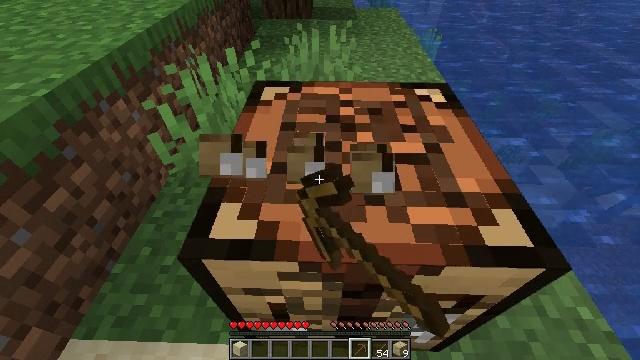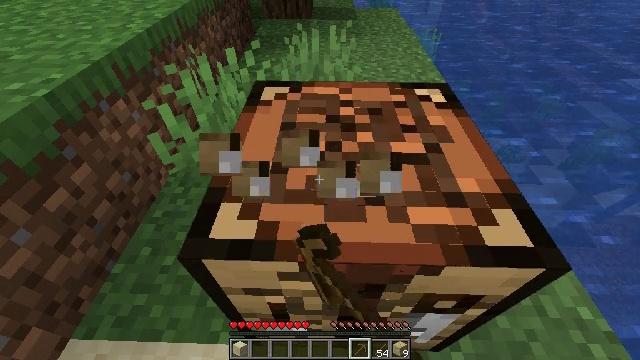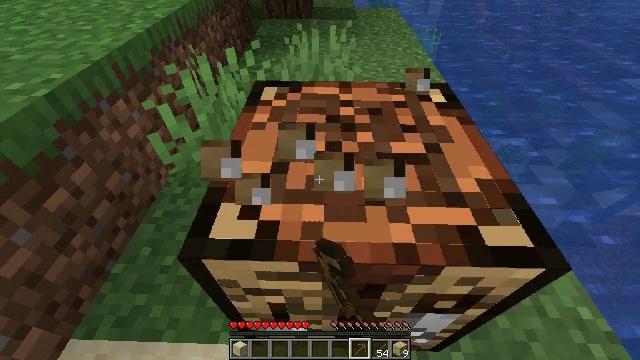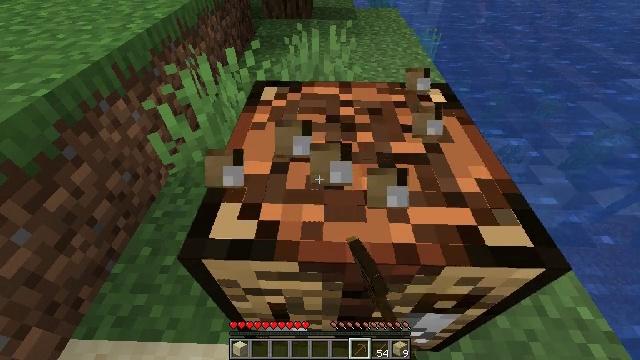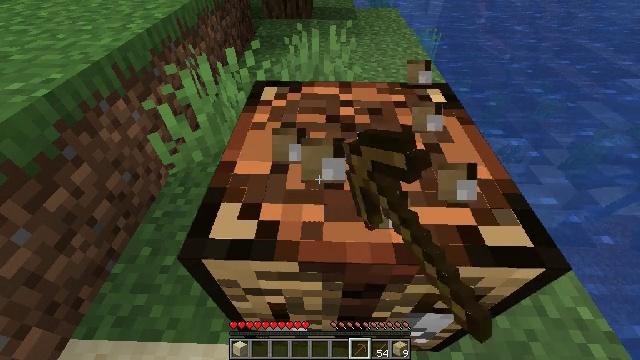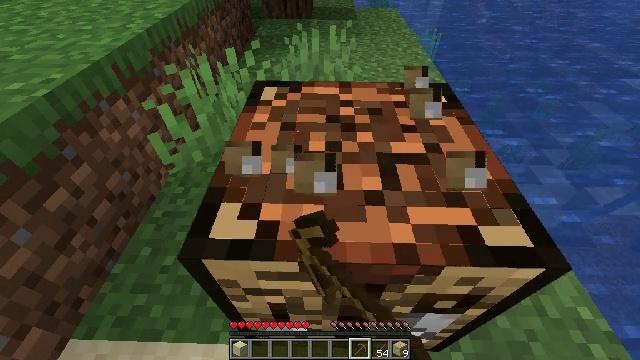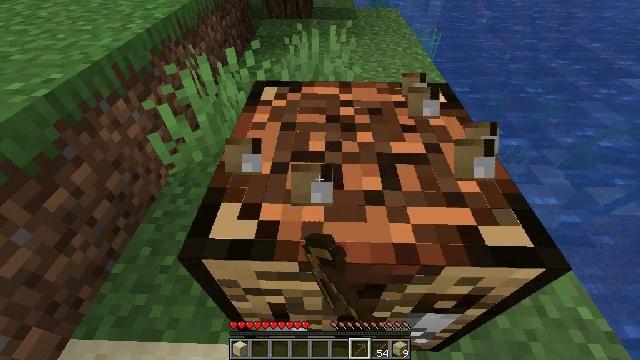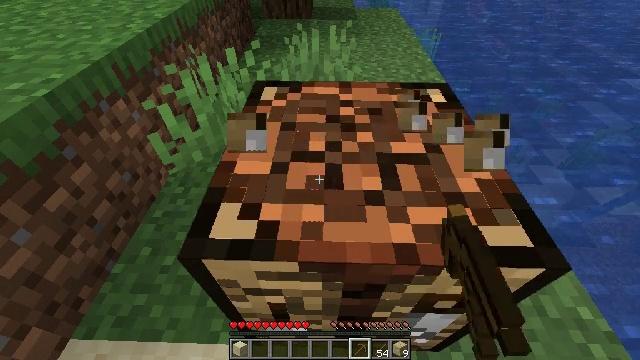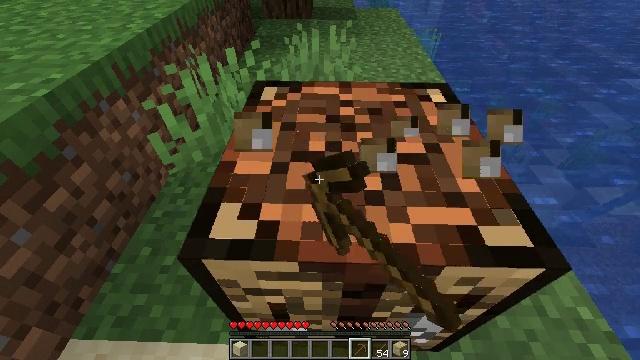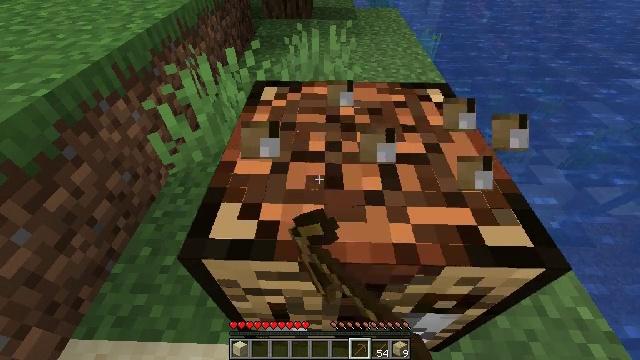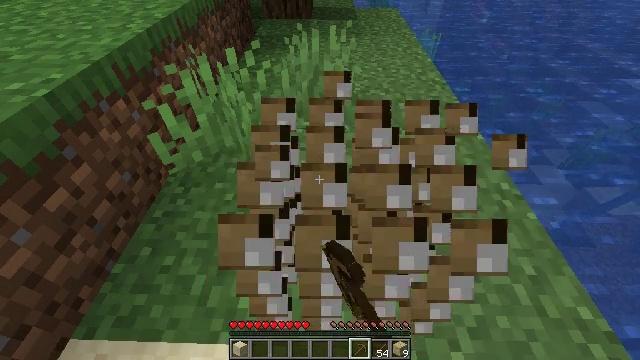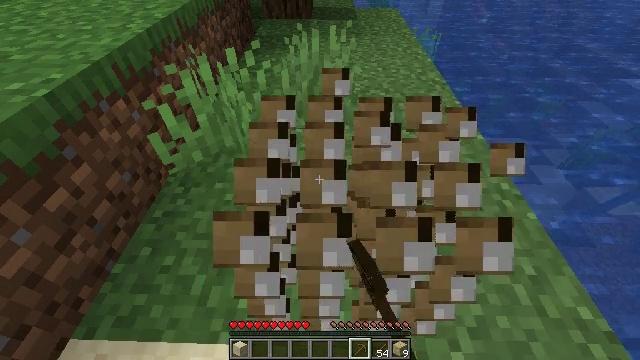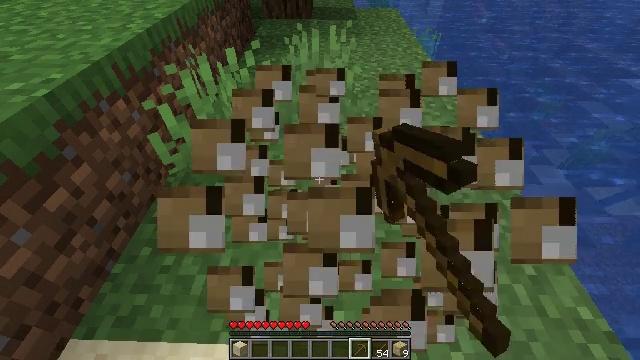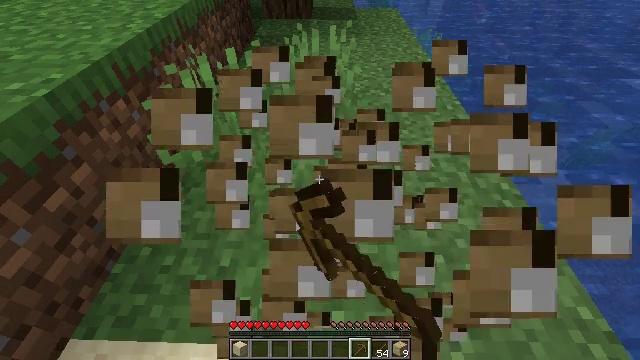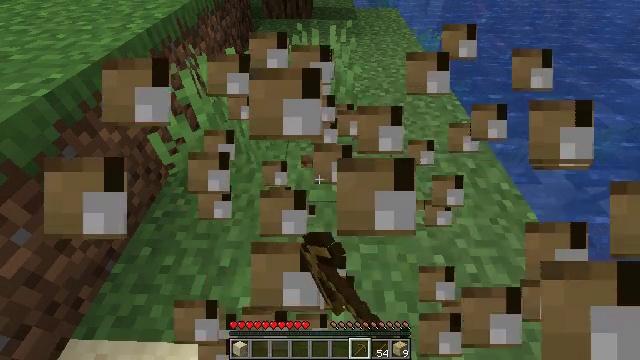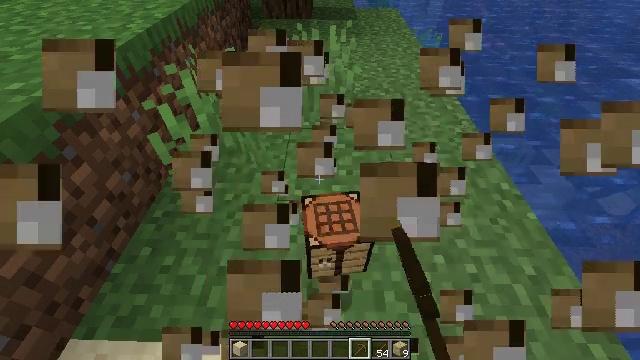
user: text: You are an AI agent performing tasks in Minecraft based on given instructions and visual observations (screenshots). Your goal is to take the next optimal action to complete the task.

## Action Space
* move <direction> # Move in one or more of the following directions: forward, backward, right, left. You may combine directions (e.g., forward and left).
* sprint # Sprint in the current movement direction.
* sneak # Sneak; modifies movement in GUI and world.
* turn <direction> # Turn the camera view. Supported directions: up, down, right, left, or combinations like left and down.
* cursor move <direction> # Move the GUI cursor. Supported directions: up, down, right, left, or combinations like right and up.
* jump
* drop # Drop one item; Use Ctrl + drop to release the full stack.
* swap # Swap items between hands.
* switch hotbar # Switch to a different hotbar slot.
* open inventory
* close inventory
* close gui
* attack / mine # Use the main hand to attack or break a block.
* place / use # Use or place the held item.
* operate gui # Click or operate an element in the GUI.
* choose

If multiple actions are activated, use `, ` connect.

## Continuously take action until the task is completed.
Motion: motion action
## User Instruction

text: Get the crafting table into the inventory.
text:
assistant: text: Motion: attack / mine
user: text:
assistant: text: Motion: attack / mine
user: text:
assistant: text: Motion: attack / mine
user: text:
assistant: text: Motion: attack / mine
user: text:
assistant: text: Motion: attack / mine
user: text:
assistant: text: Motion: attack / mine
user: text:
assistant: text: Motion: attack / mine
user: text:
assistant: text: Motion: attack / mine
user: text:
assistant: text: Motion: attack / mine
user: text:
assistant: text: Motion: attack / mine
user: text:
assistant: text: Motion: attack / mine
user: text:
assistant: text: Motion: attack / mine
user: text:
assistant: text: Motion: attack / mine
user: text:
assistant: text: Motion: attack / mine
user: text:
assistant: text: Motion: attack / mine
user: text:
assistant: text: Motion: attack / mine